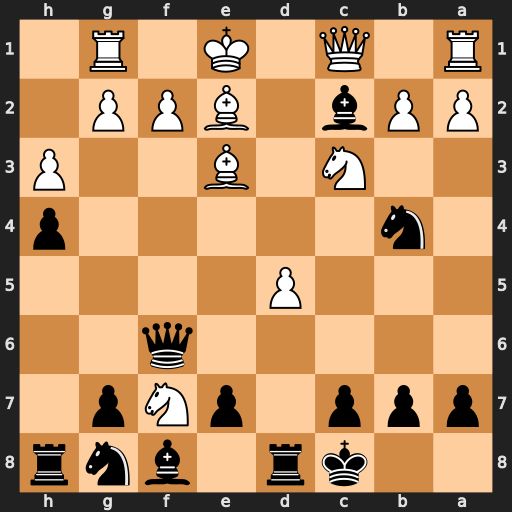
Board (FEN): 2kr1bnr/ppp1pNp1/5q2/3P4/1n5p/2N1B2P/PPb1BPP1/R1Q1K1R1
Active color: b
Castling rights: Q
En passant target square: -
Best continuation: Qxf7 a3 Nd3+ Bxd3 Bxd3